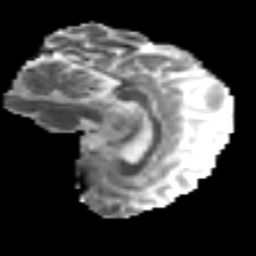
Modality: MD
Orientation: sagittal
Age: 38
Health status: ill
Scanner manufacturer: philips
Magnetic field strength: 3 T
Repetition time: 9 s
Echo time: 0.127 s